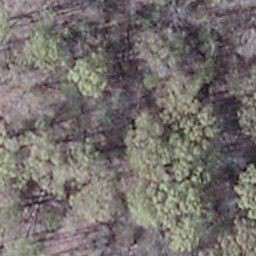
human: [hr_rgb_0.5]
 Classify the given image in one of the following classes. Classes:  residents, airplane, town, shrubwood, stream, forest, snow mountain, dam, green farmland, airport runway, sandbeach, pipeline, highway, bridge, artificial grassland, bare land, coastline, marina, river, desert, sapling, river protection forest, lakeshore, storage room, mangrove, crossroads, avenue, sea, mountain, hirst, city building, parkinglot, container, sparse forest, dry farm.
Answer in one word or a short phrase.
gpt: shrubwood